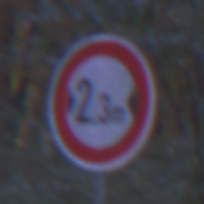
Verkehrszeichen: TatsaechlicheBreite2Komma3
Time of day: Night
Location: Outdoor (Suburban)
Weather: PartlyCloudy
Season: NotSpecified
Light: Artificial